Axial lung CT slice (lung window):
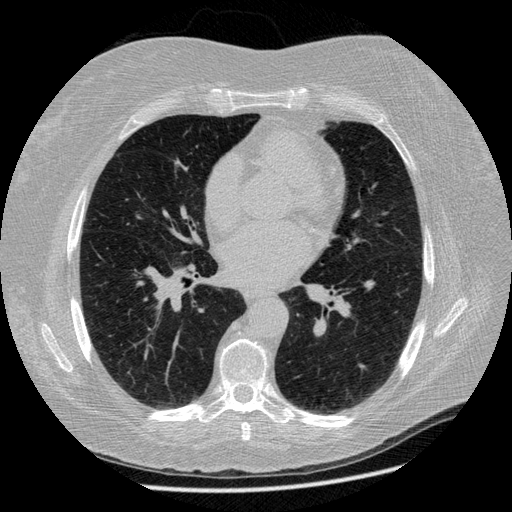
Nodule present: no